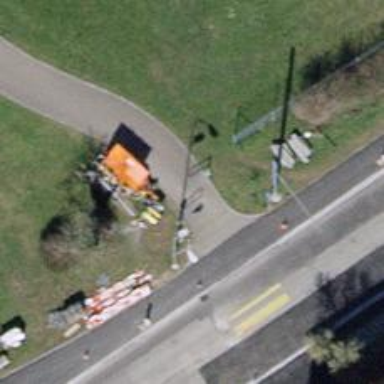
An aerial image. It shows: Double cycle barrier is in place.